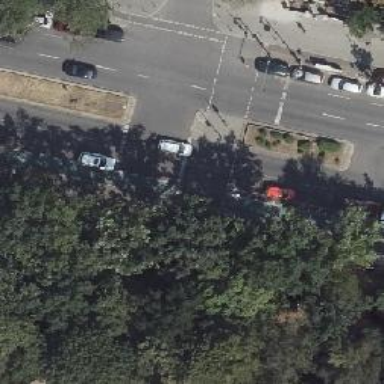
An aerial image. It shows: Green asphalt cycleway with crossing.